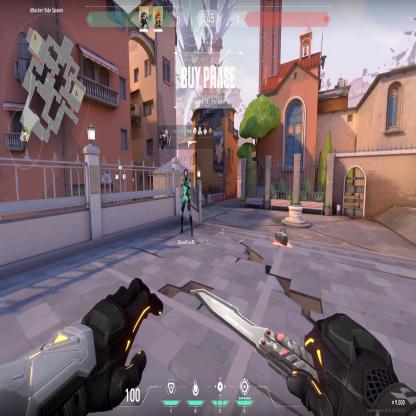
Label: dropped spike ; teammate